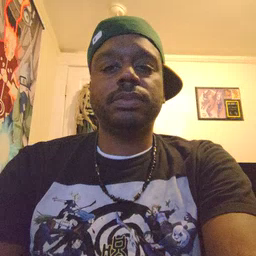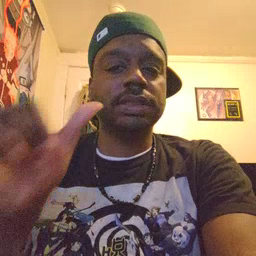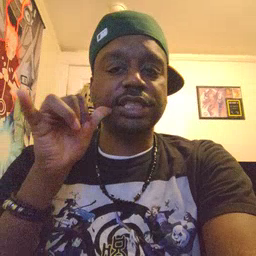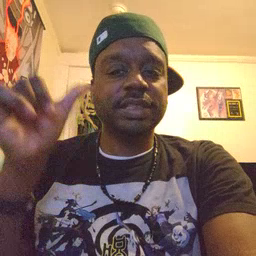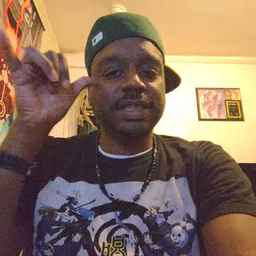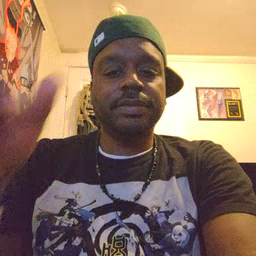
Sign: yesterday